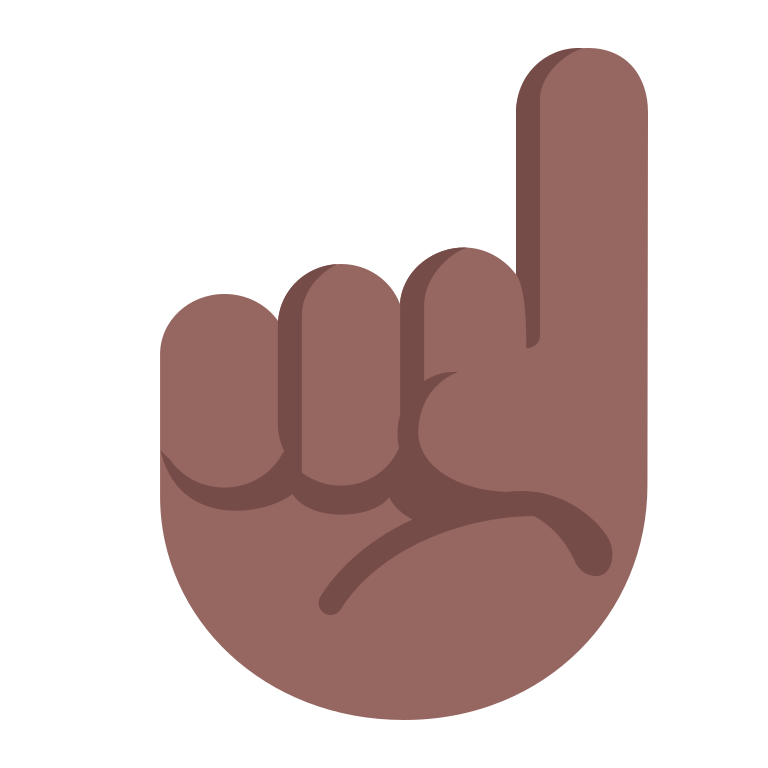
index pointing up flat  dark